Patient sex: F
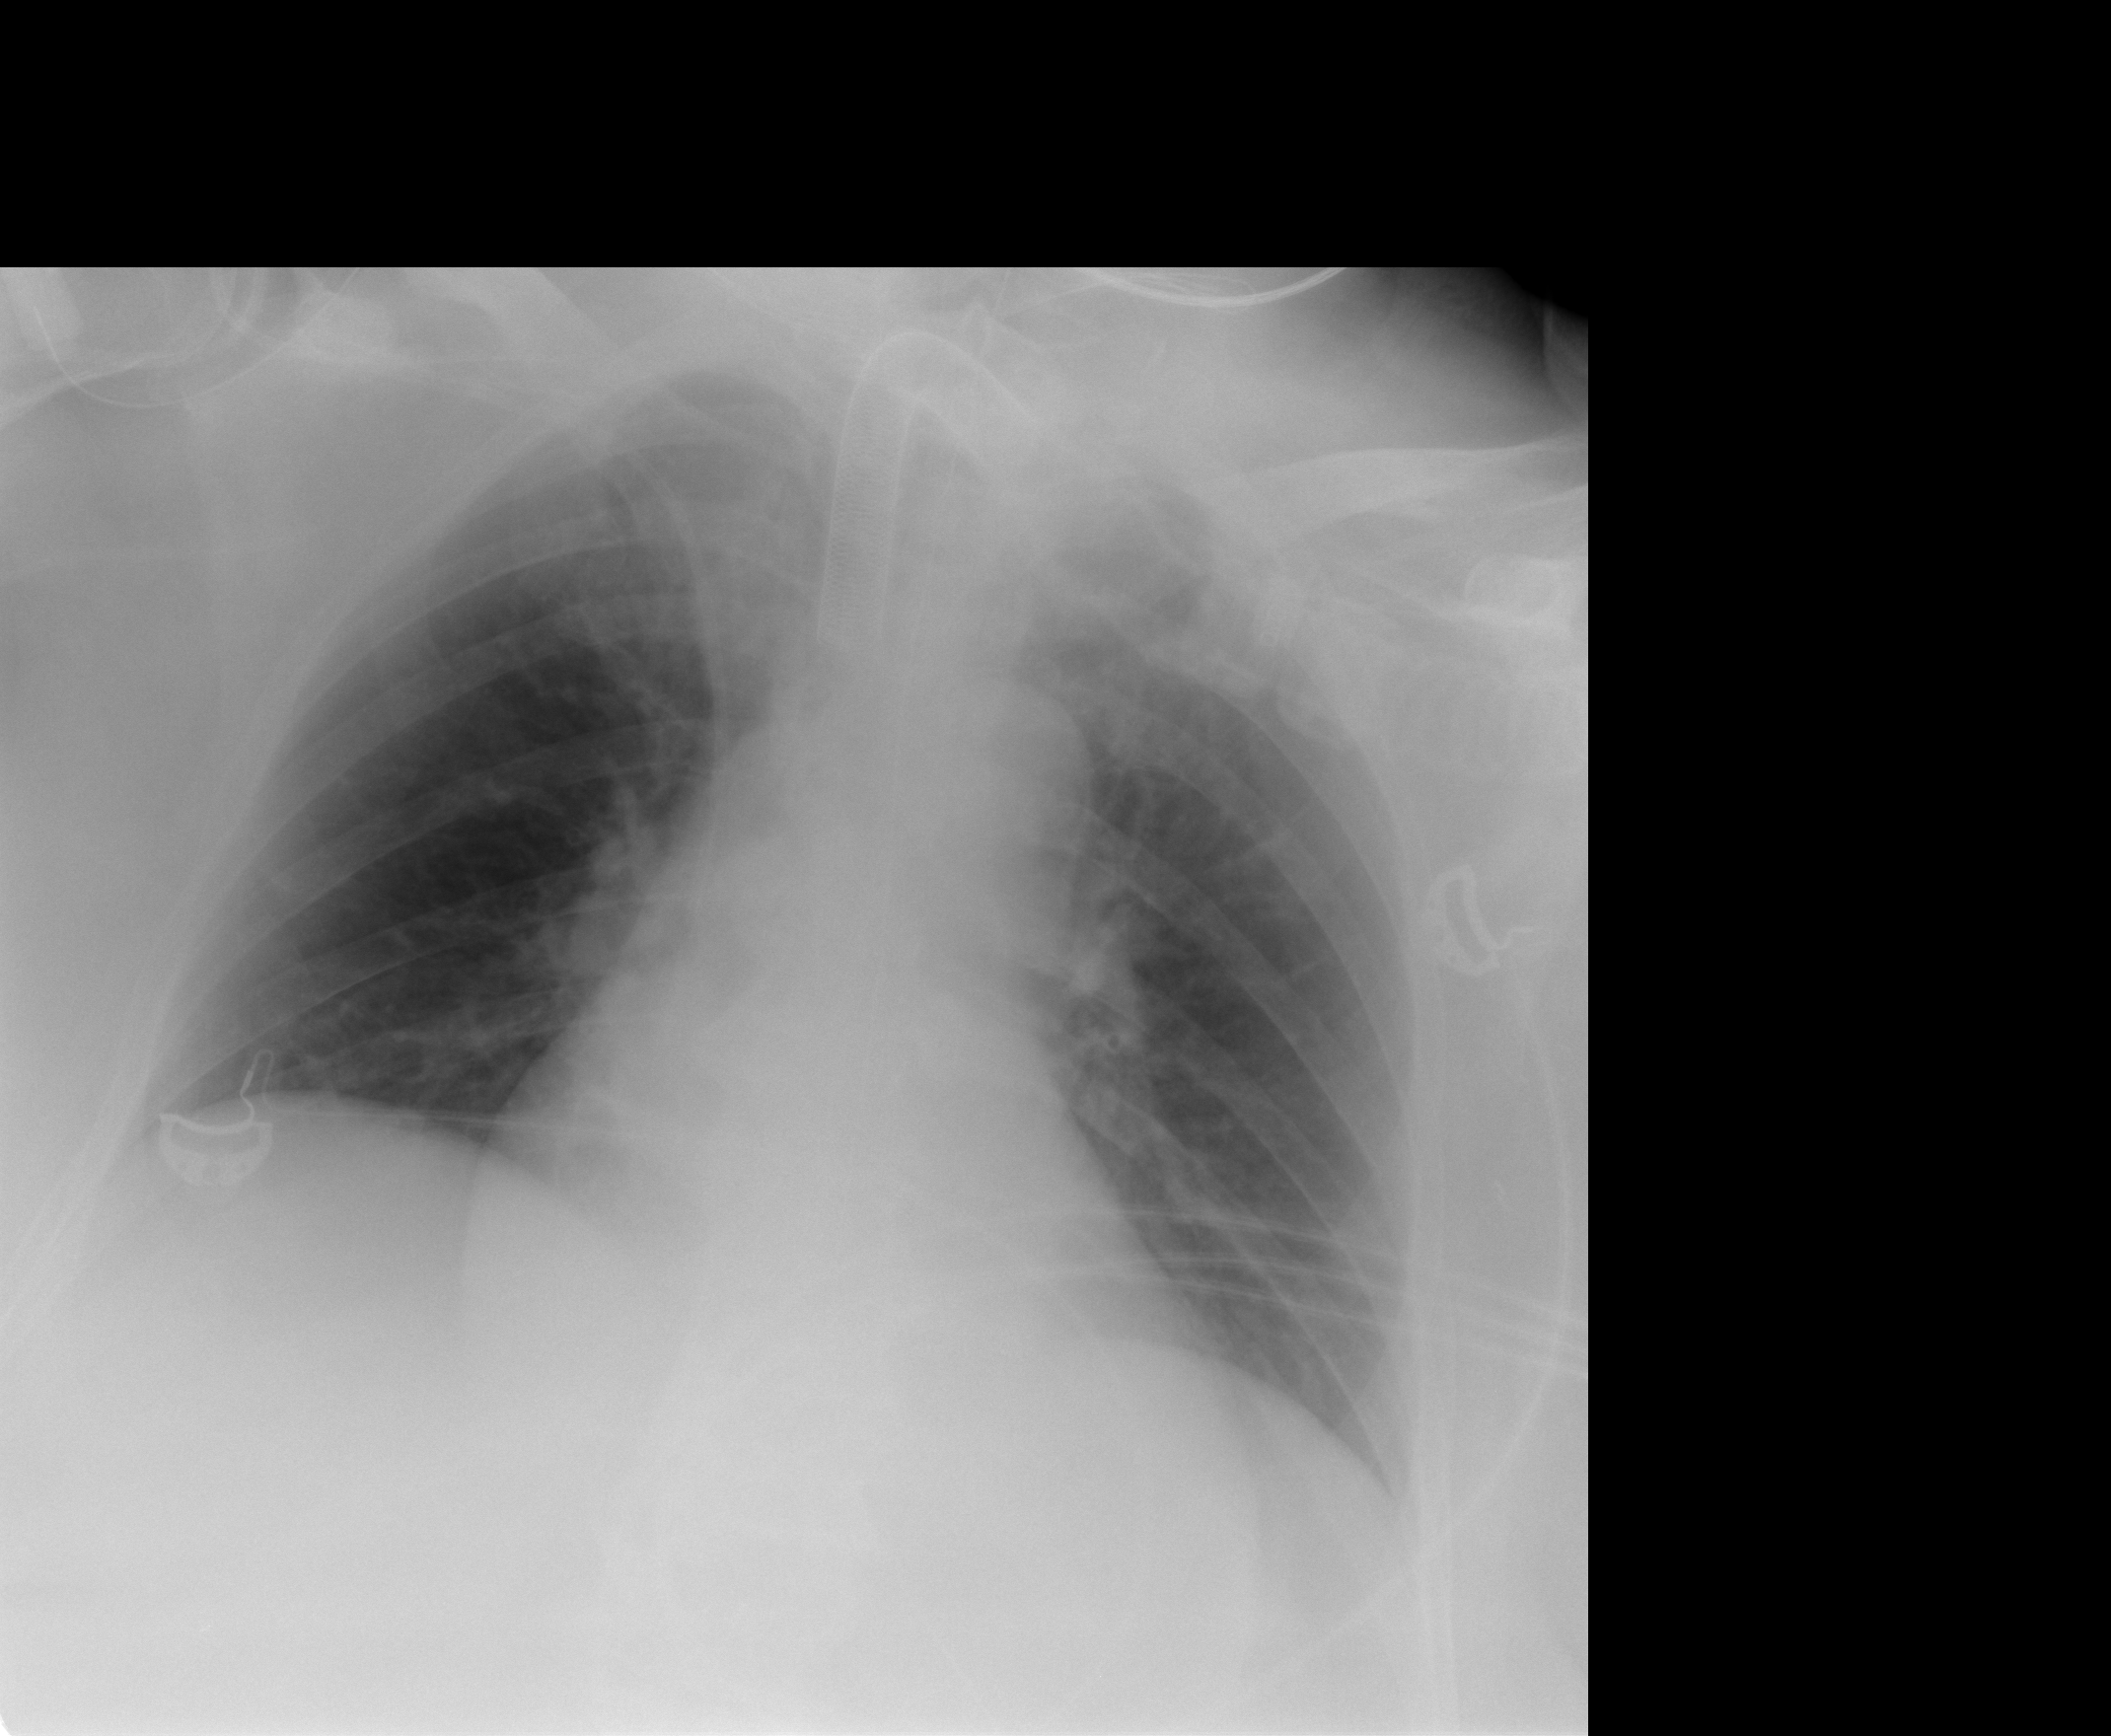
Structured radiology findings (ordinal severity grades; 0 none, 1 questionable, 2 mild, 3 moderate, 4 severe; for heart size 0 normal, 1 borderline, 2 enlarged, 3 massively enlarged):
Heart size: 0
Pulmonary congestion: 1
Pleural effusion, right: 0
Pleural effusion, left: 0
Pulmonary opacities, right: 0
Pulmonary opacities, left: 0
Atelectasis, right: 0
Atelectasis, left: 0